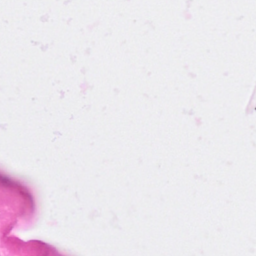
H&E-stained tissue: Breast